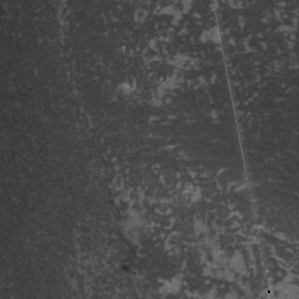
Label: frost